Question: I am trying to access remote Oracle database using vpn connection. Using Oracle Sql Developer tool I am able to connect the database. But when I use ADO.NET model and Devart dotconnect for Oracle, it gives me error that server did not respond with in specified timeout interval.

Any one has face this issue?
I increases the timeout to 60s from default 15s. Now I am getting error:
'''
ORA-12154: TNS:could not resolve the connect identifier specified
'''
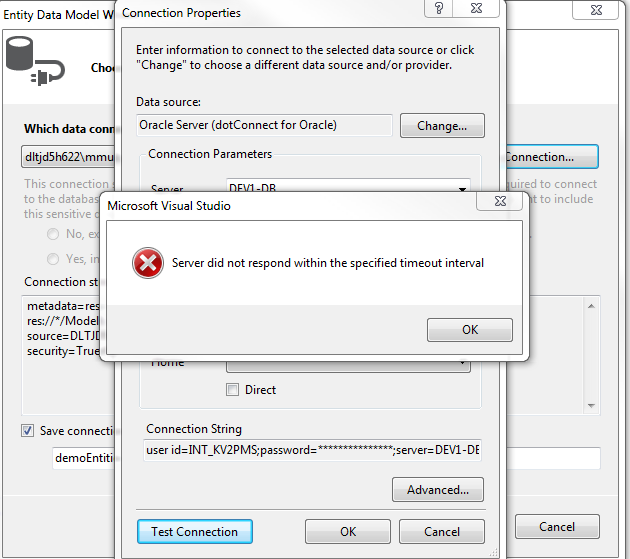
Answer: 1st Issue is quiet common that server did not respond in defined time, increasing the connection time should do the trick. For this just append
;connection timeout = 60; (here time in seconds) to your connection string.
2nd After your update looks like Tns is not resolved properly:
You can check:
1. Do the tnsping (DB name in tns ora file). See you should not get any error and connection should be ok.
2. If problem still persist check your oracle home in registry have the correct path in case you have multiple client.